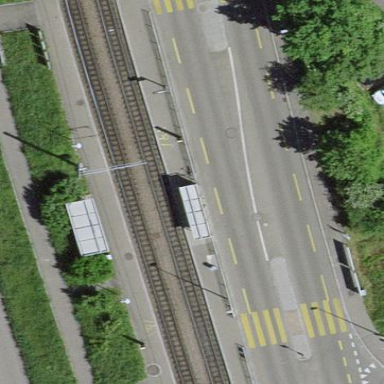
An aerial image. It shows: Platform at the railway with shelter for public transport.